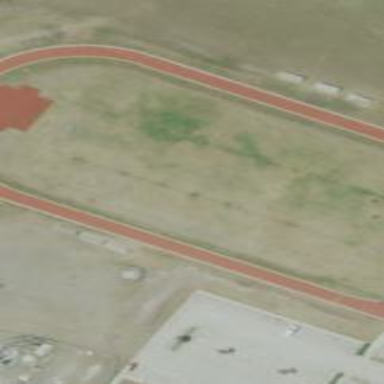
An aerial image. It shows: American football pitch for leisure and sport activities.